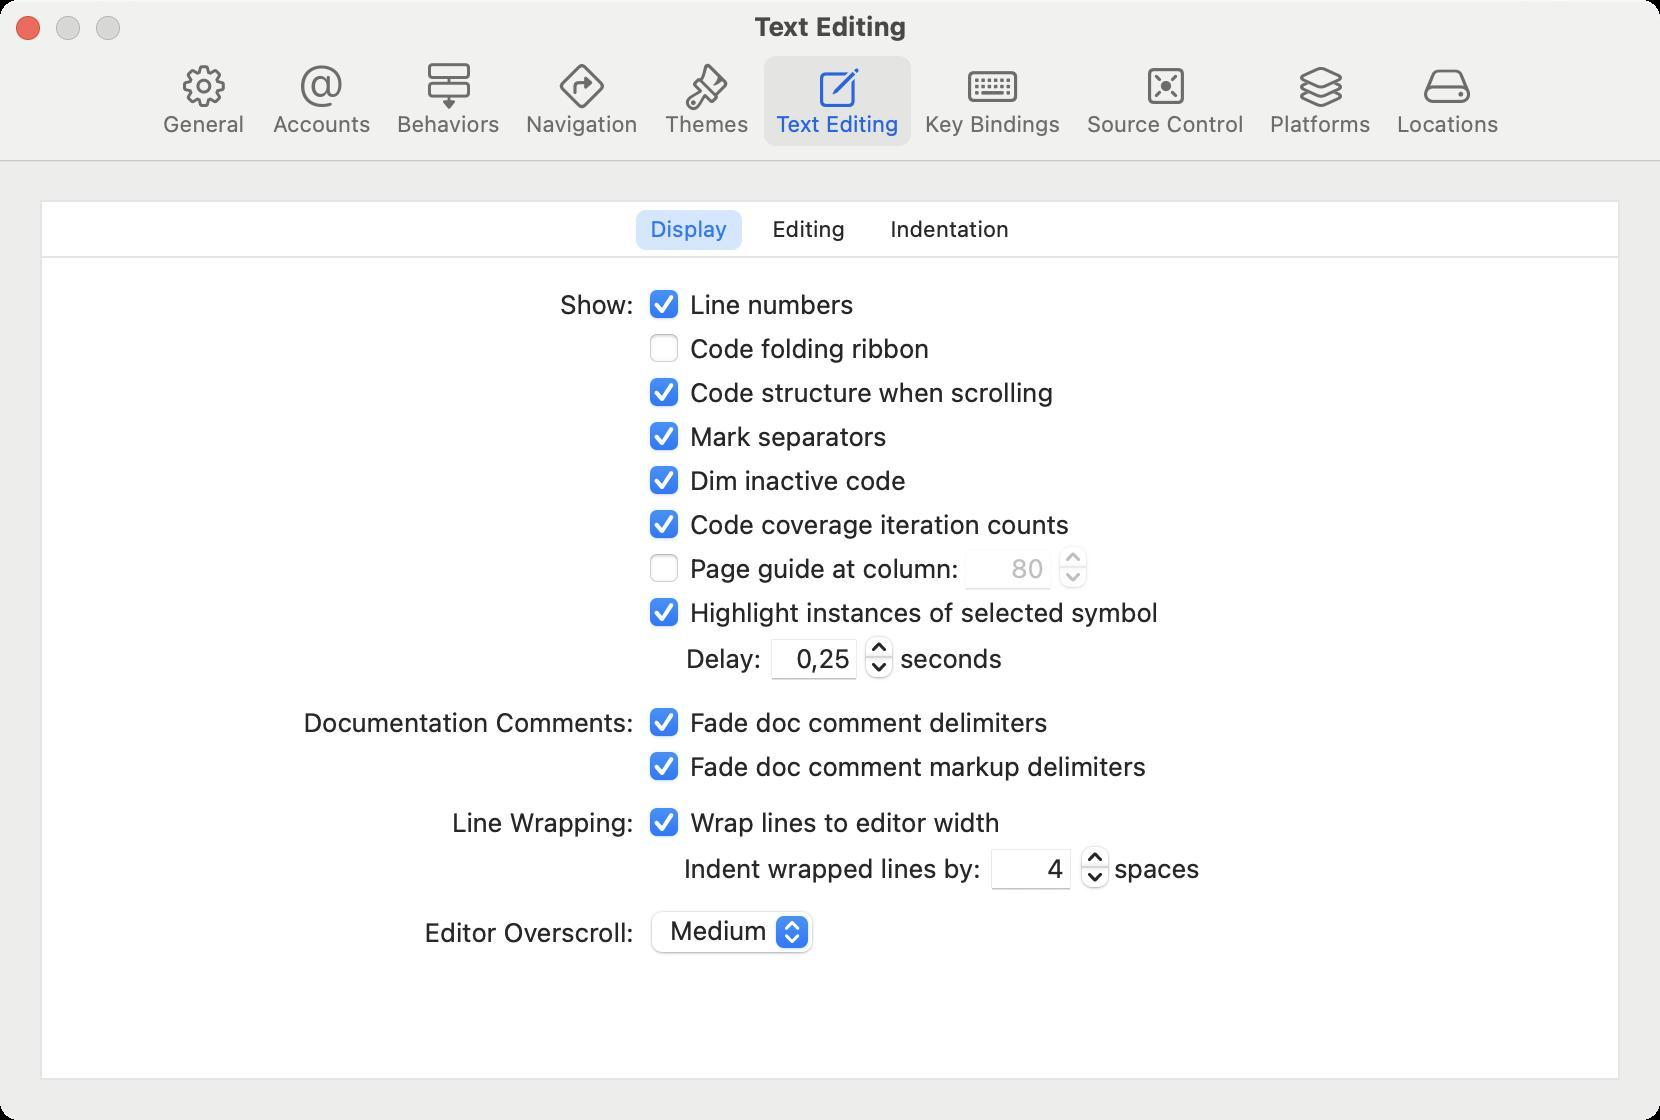
Accessibility tree:
{"name": "Text_Editing", "role": "AXWindow", "description": null, "role_description": "dialog", "value": null, "position": "449.00;168.00", "size": "830;560", "children": [{"name": null, "role": "AXRadioGroup", "description": "tab chooser", "role_description": "radio group", "value": null, "position": "21.00;101.00", "size": "788;28", "children": [{"name": "Display", "role": "AXRadioButton", "description": "Display", "role_description": "radio button", "value": 1, "position": "318.00;105.00", "size": "53;20", "children": []}, {"name": "Editing", "role": "AXRadioButton", "description": "Editing", "role_description": "radio button", "value": 0, "position": "379.00;105.00", "size": "51;20", "children": []}, {"name": "Indentation", "role": "AXRadioButton", "description": "Indentation", "role_description": "radio button", "value": 0, "position": "438.00;105.00", "size": "74;20", "children": []}]}, {"name": null, "role": "AXGroup", "description": null, "role_description": "group", "value": null, "position": "21.00;119.00", "size": "788;419", "children": [{"name": null, "role": "AXStaticText", "description": null, "role_description": "text", "value": "Show:", "position": "278.00;144.00", "size": "41;16", "children": []}, {"name": "Line_numbers", "role": "AXCheckBox", "description": null, "role_description": "checkbox", "value": 1, "position": "323.00;143.00", "size": "104;18", "children": []}, {"name": "Code_folding_ribbon", "role": "AXCheckBox", "description": null, "role_description": "checkbox", "value": 0, "position": "323.00;165.00", "size": "142;18", "children": []}, {"name": "Mark_separators", "role": "AXCheckBox", "description": null, "role_description": "checkbox", "value": 1, "position": "323.00;209.00", "size": "121;18", "children": []}, {"name": "Dim_inactive_code", "role": "AXCheckBox", "description": null, "role_description": "checkbox", "value": 1, "position": "323.00;231.00", "size": "134;18", "children": []}, {"name": "Code_coverage_iteration_counts", "role": "AXCheckBox", "description": null, "role_description": "checkbox", "value": 1, "position": "323.00;253.00", "size": "212;18", "children": []}, {"name": "Code_structure_when_scrolling", "role": "AXCheckBox", "description": null, "role_description": "checkbox", "value": 1, "position": "323.00;187.00", "size": "212;18", "children": []}, {"name": "Page_guide_at_column:", "role": "AXCheckBox", "description": null, "role_description": "checkbox", "value": 0, "position": "323.00;275.00", "size": "157;18", "children": []}, {"name": null, "role": "AXTextField", "description": null, "role_description": "text field", "value": "80", "position": "482.00;274.00", "size": "44;21", "children": []}, {"name": null, "role": "AXIncrementor", "description": null, "role_description": "stepper", "value": 80.0, "position": "527.00;270.00", "size": "19;27", "children": [{"name": null, "role": "AXButton", "description": null, "role_description": "increment arrow button", "value": null, "position": "527.00;270.00", "size": "19;14", "children": []}, {"name": null, "role": "AXButton", "description": null, "role_description": "decrement arrow button", "value": null, "position": "527.00;283.50", "size": "19;14", "children": []}]}, {"name": "Highlight_instances_of_selected_symbol", "role": "AXCheckBox", "description": null, "role_description": "checkbox", "value": 1, "position": "323.00;297.00", "size": "257;18", "children": []}, {"name": null, "role": "AXStaticText", "description": null, "role_description": "text", "value": "Delay:", "position": "341.00;321.00", "size": "42;16", "children": []}, {"name": null, "role": "AXTextField", "description": null, "role_description": "text field", "value": "0,25", "position": "385.00;319.00", "size": "44;21", "children": []}, {"name": null, "role": "AXStaticText", "description": null, "role_description": "text", "value": "seconds", "position": "448.00;321.00", "size": "56;16", "children": []}, {"name": null, "role": "AXStaticText", "description": null, "role_description": "text", "value": "Editor Overscroll:", "position": "210.00;458.00", "size": "109;16", "children": []}, {"name": null, "role": "AXPopUpButton", "description": null, "role_description": "pop up button", "value": "Medium", "position": "323.00;455.00", "size": "87;25", "children": []}, {"name": null, "role": "AXStaticText", "description": null, "role_description": "text", "value": "Documentation Comments:", "position": "149.00;353.00", "size": "170;16", "children": []}, {"name": "Fade_doc_comment_delimiters", "role": "AXCheckBox", "description": null, "role_description": "checkbox", "value": 1, "position": "323.00;352.00", "size": "201;18", "children": []}, {"name": "Fade_doc_comment_markup_delimiters", "role": "AXCheckBox", "description": null, "role_description": "checkbox", "value": 1, "position": "323.00;374.00", "size": "251;18", "children": []}, {"name": null, "role": "AXTextField", "description": null, "role_description": "text field", "value": "4", "position": "495.00;424.00", "size": "41;21", "children": []}, {"name": "Wrap_lines_to_editor_width", "role": "AXCheckBox", "description": null, "role_description": "checkbox", "value": 1, "position": "323.00;402.00", "size": "178;18", "children": []}, {"name": null, "role": "AXStaticText", "description": null, "role_description": "text", "value": "spaces", "position": "555.00;426.00", "size": "47;16", "children": []}, {"name": null, "role": "AXIncrementor", "description": null, "role_description": "stepper", "value": 4.0, "position": "541.00;422.00", "size": "13;23", "children": [{"name": null, "role": "AXButton", "description": null, "role_description": "increment arrow button", "value": null, "position": "541.00;422.00", "size": "13;12", "children": []}, {"name": null, "role": "AXButton", "description": null, "role_description": "decrement arrow button", "value": null, "position": "541.00;433.50", "size": "13;12", "children": []}]}, {"name": null, "role": "AXStaticText", "description": null, "role_description": "text", "value": "Indent wrapped lines by:", "position": "340.00;426.00", "size": "153;16", "children": []}, {"name": null, "role": "AXStaticText", "description": null, "role_description": "text", "value": "Line Wrapping:", "position": "224.00;403.00", "size": "95;16", "children": []}, {"name": null, "role": "AXIncrementor", "description": null, "role_description": "stepper", "value": 0.25, "position": "430.00;315.00", "size": "19;27", "children": [{"name": null, "role": "AXButton", "description": null, "role_description": "increment arrow button", "value": null, "position": "430.00;315.00", "size": "19;14", "children": []}, {"name": null, "role": "AXButton", "description": null, "role_description": "decrement arrow button", "value": null, "position": "430.00;328.50", "size": "19;14", "children": []}]}]}, {"name": null, "role": "AXToolbar", "description": null, "role_description": "toolbar", "value": null, "position": "0.00;28.00", "size": "830;52", "children": [{"name": "General", "role": "AXButton", "description": null, "role_description": "button", "value": null, "position": "74.50;28.00", "size": "55;52", "children": []}, {"name": "Accounts", "role": "AXButton", "description": null, "role_description": "button", "value": null, "position": "130.50;28.00", "size": "61;52", "children": []}, {"name": "Behaviors", "role": "AXButton", "description": null, "role_description": "button", "value": null, "position": "192.50;28.00", "size": "64;52", "children": []}, {"name": "Navigation", "role": "AXButton", "description": null, "role_description": "button", "value": null, "position": "257.00;28.00", "size": "68;52", "children": []}, {"name": "Themes", "role": "AXButton", "description": null, "role_description": "button", "value": null, "position": "326.00;28.00", "size": "55;52", "children": []}, {"name": "Text_Editing", "role": "AXButton", "description": null, "role_description": "button", "value": null, "position": "382.00;28.00", "size": "74;52", "children": []}, {"name": "Key_Bindings", "role": "AXButton", "description": null, "role_description": "button", "value": null, "position": "456.50;28.00", "size": "80;52", "children": []}, {"name": "Source_Control", "role": "AXButton", "description": null, "role_description": "button", "value": null, "position": "537.50;28.00", "size": "90;52", "children": []}, {"name": "Platforms", "role": "AXButton", "description": null, "role_description": "button", "value": null, "position": "629.00;28.00", "size": "62;52", "children": []}, {"name": "Locations", "role": "AXButton", "description": null, "role_description": "button", "value": null, "position": "692.50;28.00", "size": "63;52", "children": []}]}, {"name": null, "role": "AXButton", "description": null, "role_description": "close button", "value": null, "position": "7.00;6.00", "size": "14;16", "children": []}, {"name": null, "role": "AXButton", "description": null, "role_description": "zoom button", "value": null, "position": "47.00;6.00", "size": "14;16", "children": [{"name": null, "role": "AXGroup", "description": null, "role_description": "group", "value": null, "position": "47.00;6.00", "size": "14;16", "children": [{"name": null, "role": "AXGroup", "description": null, "role_description": "group", "value": null, "position": "47.00;6.00", "size": "14;16", "children": []}]}]}, {"name": null, "role": "AXButton", "description": null, "role_description": "minimize button", "value": null, "position": "27.00;6.00", "size": "14;16", "children": []}, {"name": null, "role": "AXStaticText", "description": null, "role_description": "text", "value": "Text Editing", "position": "375.00;5.00", "size": "81;16", "children": []}]}